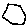
Label: hexagon